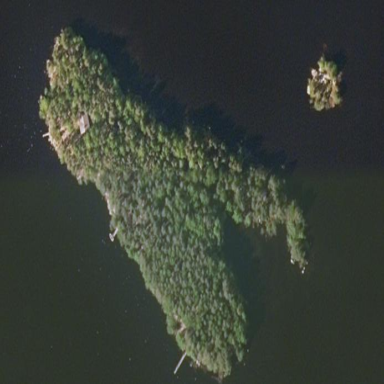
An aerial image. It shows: Islet covered with woodland.